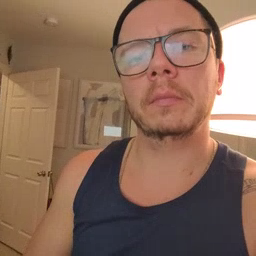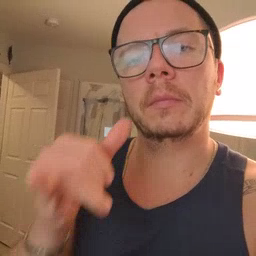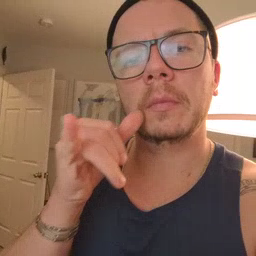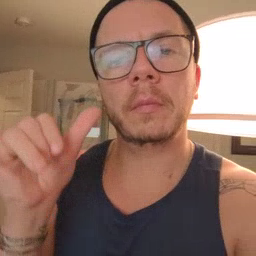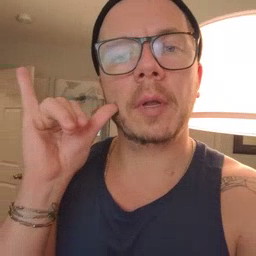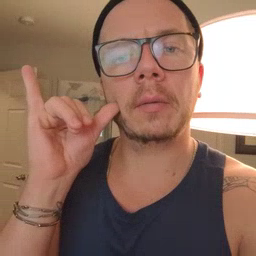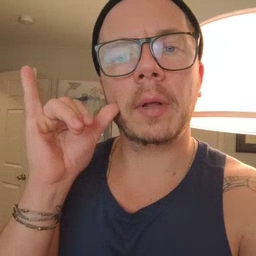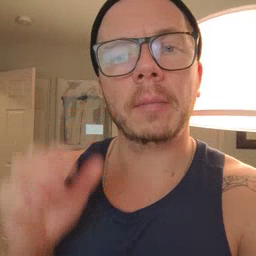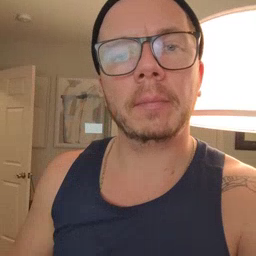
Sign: yesterday